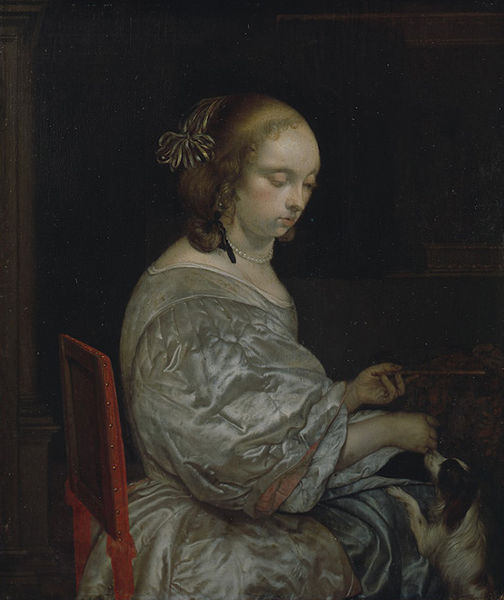
Titel: Junge Dame mit Hündchen
Künstler: Eglon Hendrik van der Neer
Standort: Karlsruhe
Institution: Staatliche Kunsthalle Karlsruhe
Schlagwörter: blau, dunkel, gemälde, hand, weiß, gelb, grün, mädchen, sitzen, ausschnitt, braun, finger, frankreich, frau, frisur, grau, haar, hell, hintergrund, kleid, mund, nase, profil, raum, schmuck, schwarz, stirn, stuhl, säule, tisch, tür, zimmer, blick, dame, haus, hund, rot, tier, fächer, rock, schleife, alt, blond, jung, regal, wand, arm, arme, augen, band, blass, falten, gesicht, haarschmuck, halten, mensch, samt, silber, ärmel, hals, holland, hände, innenraum, portrait, porträt, vorhang, öl, gewand, gold, haare, sitzend, stoff, adel, blässe, haarreif, hübsch, knopf, locke, locken, ohren, perle, perlen, puffärmel, rouge, schön, seide, vornehm, stock, fell, hellblau, hündchen, schürze, wangen, kuss, liebe, schrank, lehne, stab, kette, haarband, französisch, ölgemälde, dick, spielen, kopftuch, nähen, zopf, rauchen, robe, glänzend, balken, stube, kammer, schoß, knie, nieten, perlenkette, halskette, wimpern, satin, haarspange, spange, spiel, buch, füttern, haustier, jungfrau, leinwand, vermeer, stift, spielend, streicheln, kasten, pfote, biedermeier, zigarette, gefleckt, schnauze, jagdhund, riechen, leicht, blon, polsterstuhl, haarschleife, perlmut, näharbeit, bord, stöckchen, biedermaier, harre, gebauscht, pausbacken, erziehung, häkeln, boucher, fragonard, stuh, auschnitt, schoßhündchen, keulenärmel, portröt, schoßhund, streichelt, n, 1800, roter stuhl, pelen, blasws, ungeschmikt, wnagenrot, zise, nach boucher, handc, axel, blin, nhäkeln